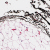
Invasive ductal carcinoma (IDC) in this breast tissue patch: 0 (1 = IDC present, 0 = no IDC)